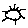
Label: sun